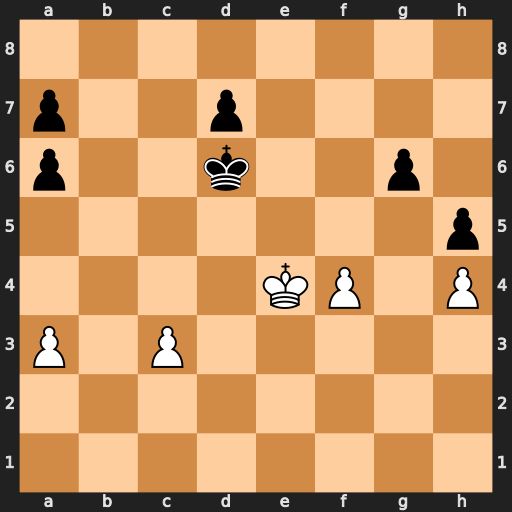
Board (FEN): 8/p2p4/p2k2p1/7p/4KP1P/P1P5/8/8
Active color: w
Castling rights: -
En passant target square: -
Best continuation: f5 gxf5+ Kxf5